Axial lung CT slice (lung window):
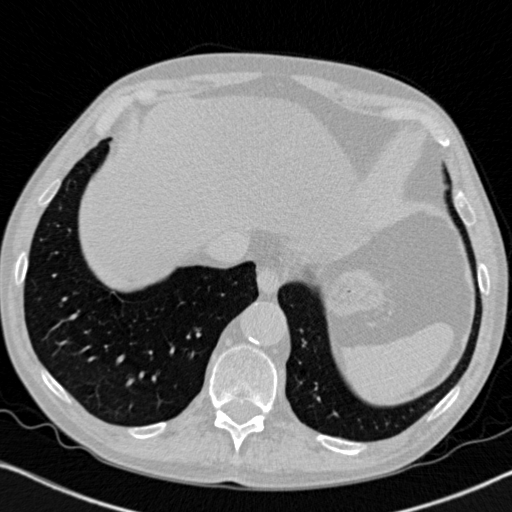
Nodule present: no